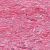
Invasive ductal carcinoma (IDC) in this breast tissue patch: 0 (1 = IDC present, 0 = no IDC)